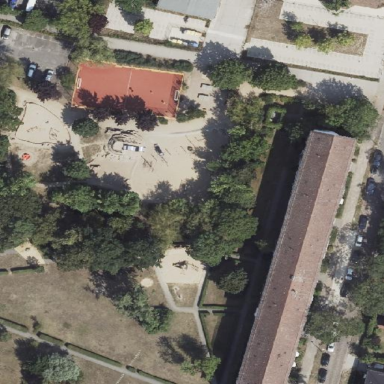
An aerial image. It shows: Playground area for leisure activities on the land.